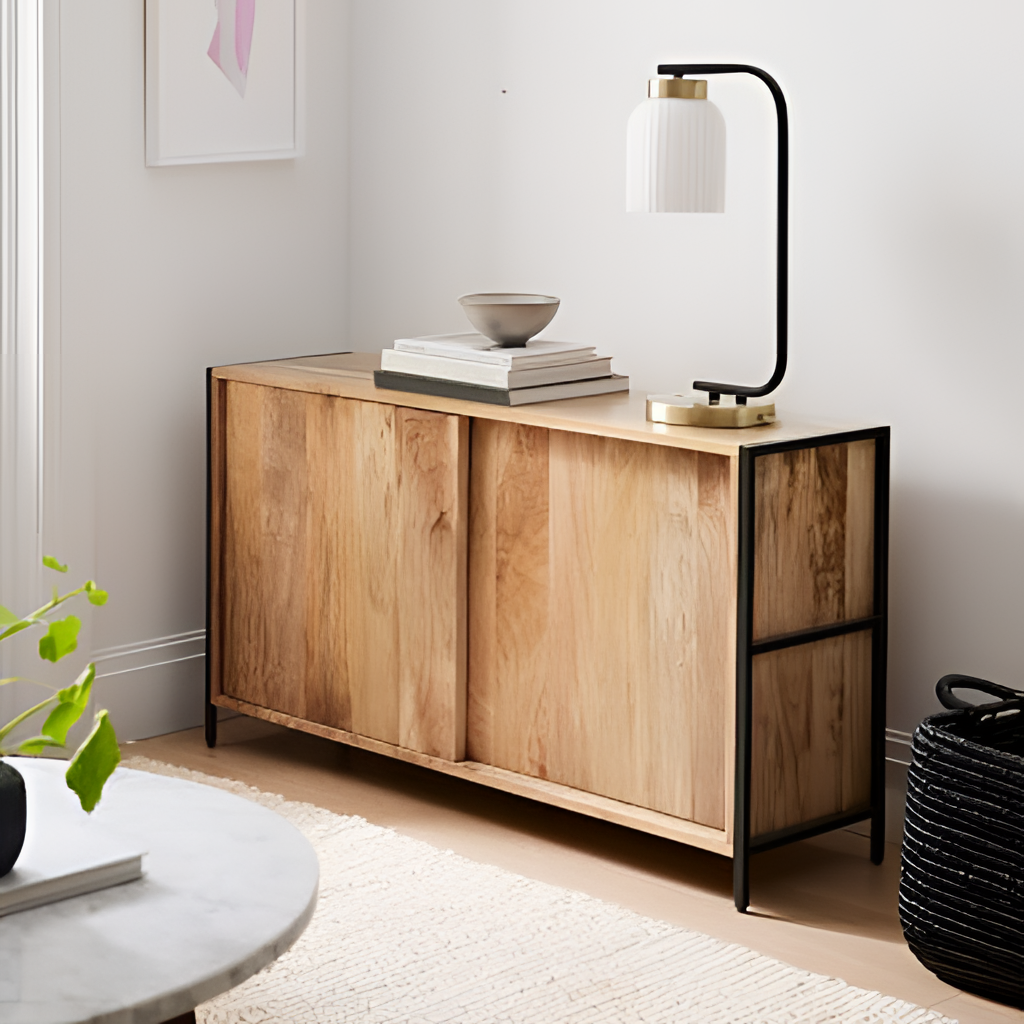
wood console table, living room, beige wood flooring, with plank pattern, minimalist, paint wallpaper, with solid pattern